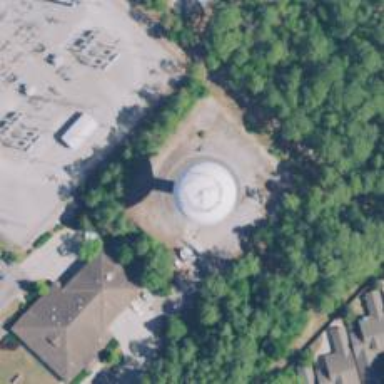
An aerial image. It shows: Water tower that is man-made.